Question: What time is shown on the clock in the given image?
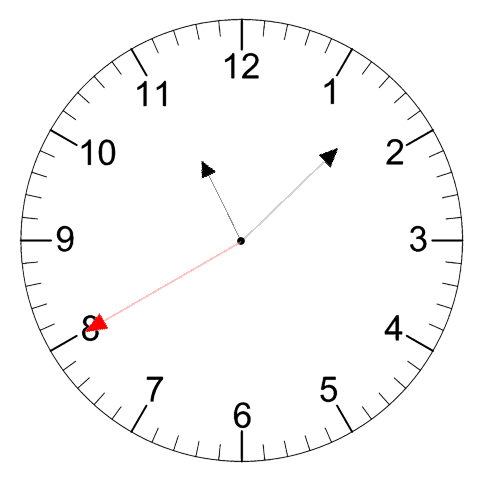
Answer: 11:07:40